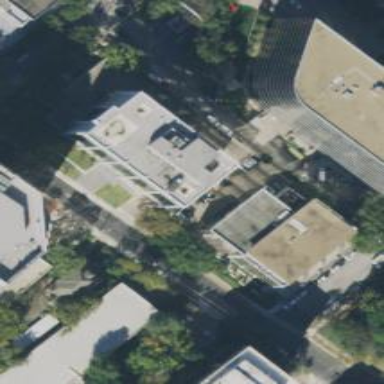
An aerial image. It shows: Office building.